Field crop: maize
Growth stage: 2
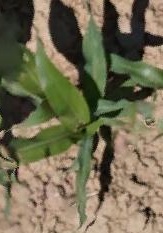
Species: maize